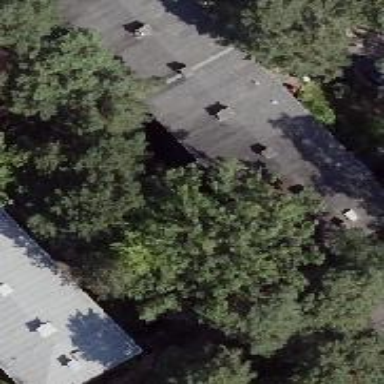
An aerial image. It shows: Apartment building with flat roof.